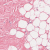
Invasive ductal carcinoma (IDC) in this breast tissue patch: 0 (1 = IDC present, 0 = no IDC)